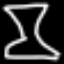
Label: hourglass